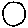
Label: circle